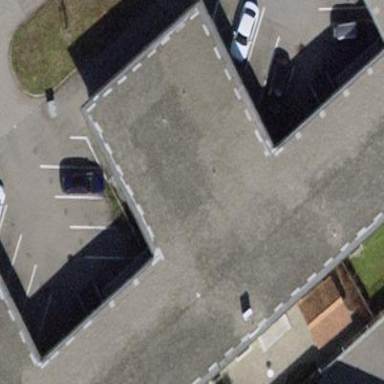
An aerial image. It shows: Flat roof terrace building.